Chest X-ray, AP view. Patient: 43 years old, sex F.
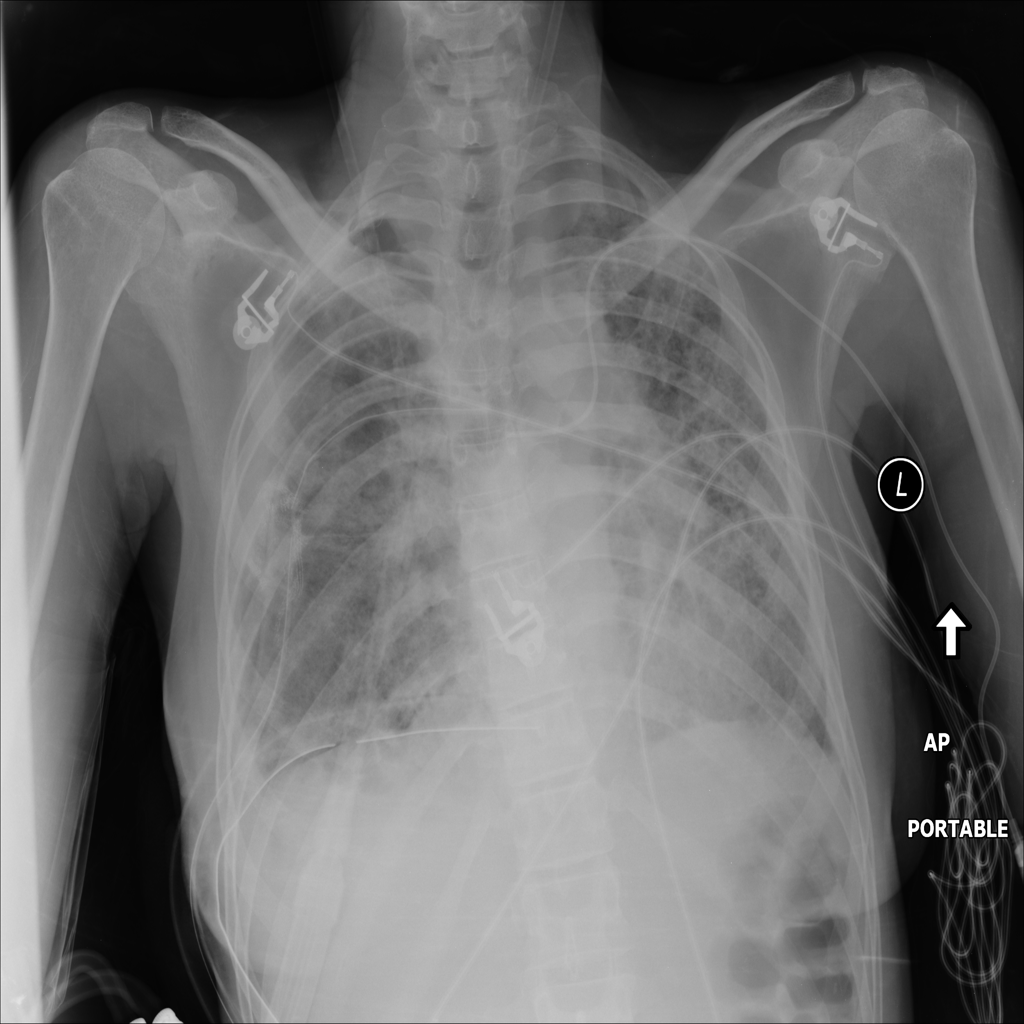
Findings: Infiltration